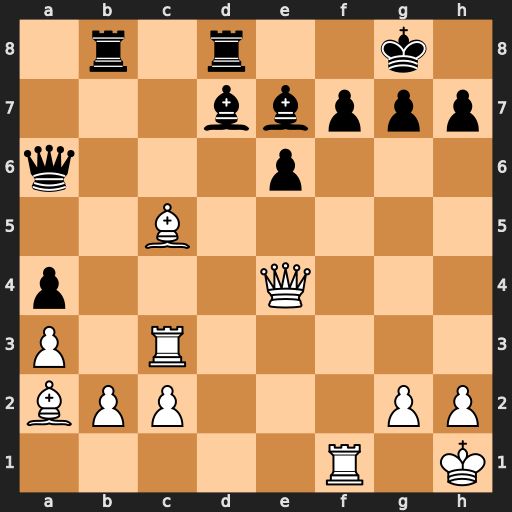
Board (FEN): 1r1r2k1/3bbppp/q3p3/2B5/p3Q3/P1R5/BPP3PP/5R1K
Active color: w
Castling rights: -
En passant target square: -
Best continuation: Bc4 Bc6 Bxa6 Bxe4 Bxe7